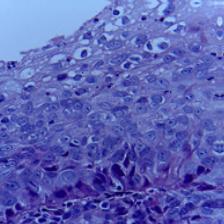
Diagnosis: OSCC